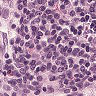
Metastatic tissue present: no